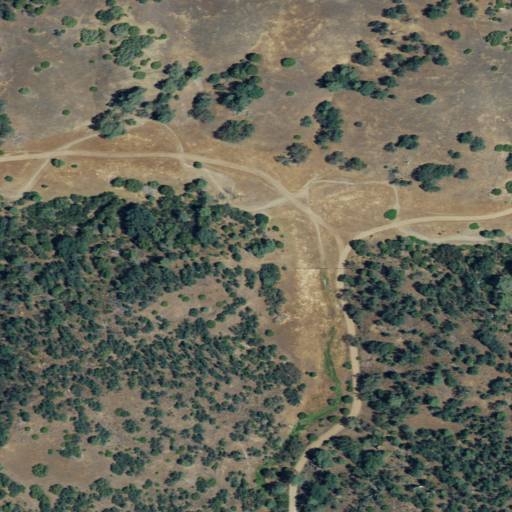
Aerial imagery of valley in California named Hellsinger Canyon containing grassland, herbaceous wetlands, shrub, and mixed forest